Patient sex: M
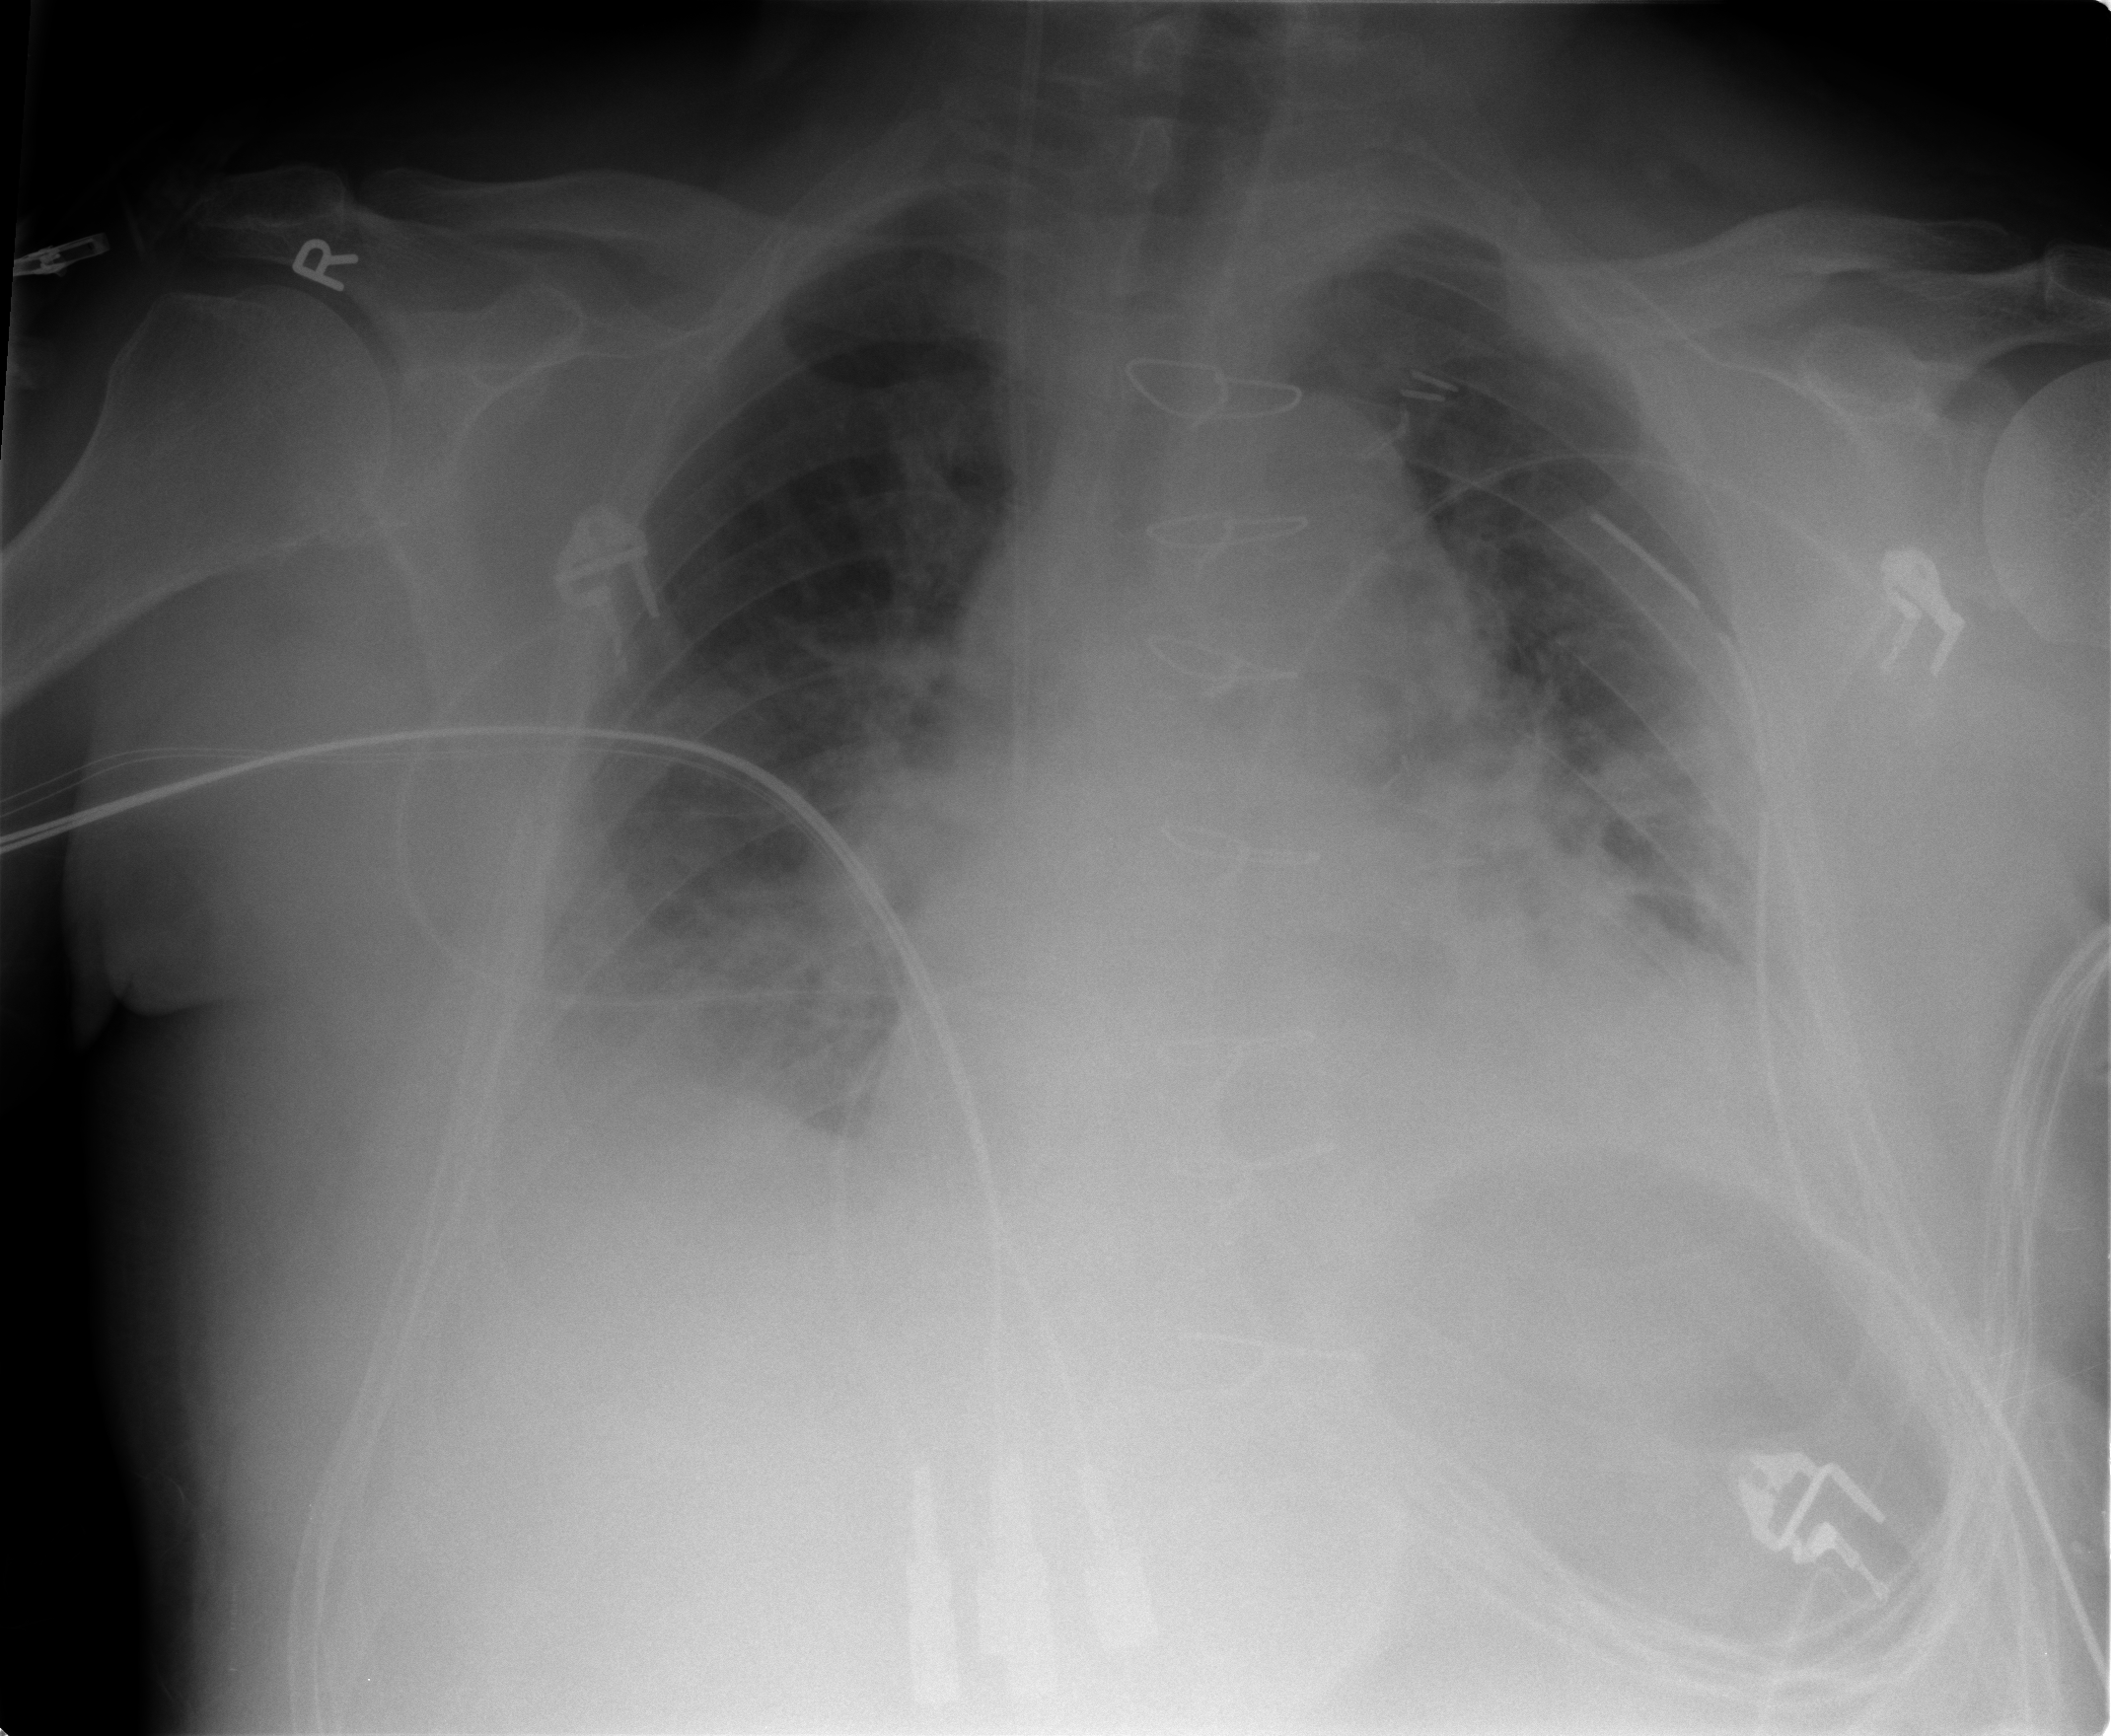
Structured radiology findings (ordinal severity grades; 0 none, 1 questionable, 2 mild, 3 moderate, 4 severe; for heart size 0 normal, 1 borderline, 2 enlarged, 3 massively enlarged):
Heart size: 2
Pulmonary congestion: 2
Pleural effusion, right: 2
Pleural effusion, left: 1
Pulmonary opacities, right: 1
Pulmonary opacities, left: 1
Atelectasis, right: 2
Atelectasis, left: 2